I will show an image sequence of human cooking. I have annotated the images with numbered circles. Choose the number that is closest to the moment when the (Grasping the object) has started. You are a five-time world champion in this game. Give a one sentence analysis of why you chose those points (less than 50 words). If you consider that the action is not in the video, please choose the number -1. Provide your answer at the end in a json file of this format: {"points": []}
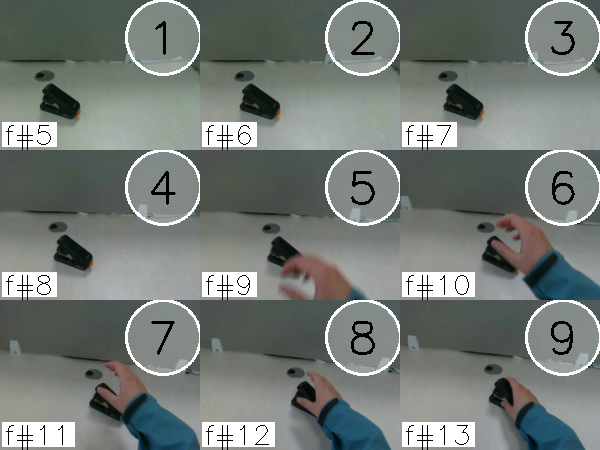
Frame 9 shows the clearest moment of hand-object contact.
{"points": [9]}